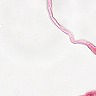
Metastatic tissue present: no